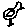
Label: bird